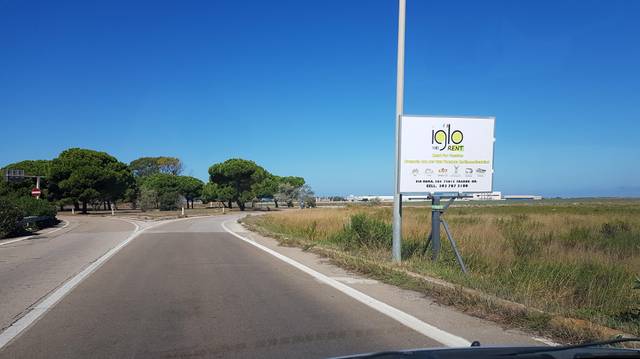
Region: Italy
Coordinates: 40.664, 17.922